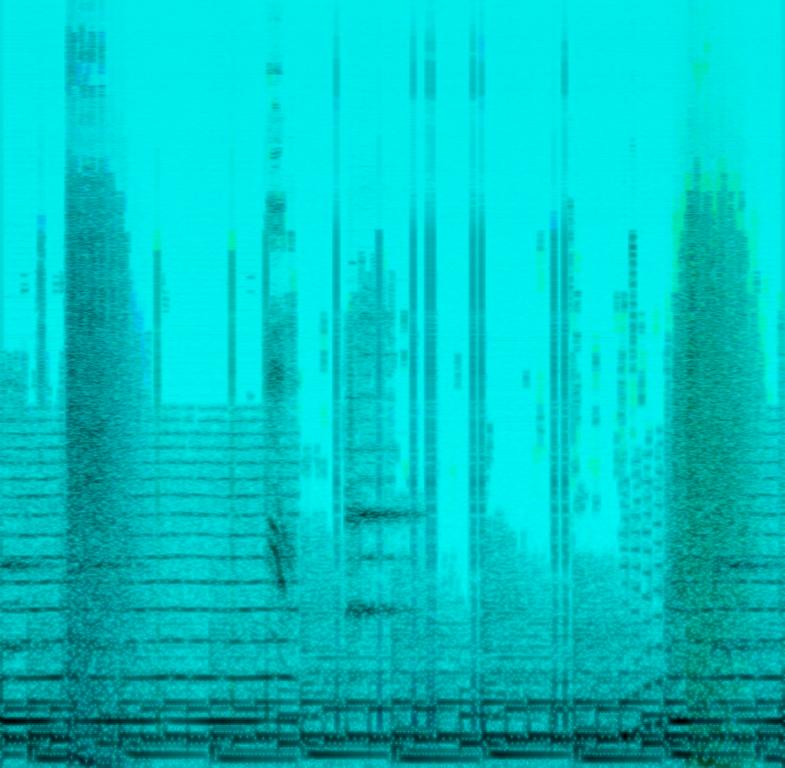
This song contains a bass-melody repeating itself like an arpeggio. On top of that you can hear a digital string sound in the mid range playing a simple melody along with short female choir sequences that also sound digital. In the background you can hear explosions that do not belong to the song itself. This is an amateur recording and of poor audio-quality. This song may be playing in an arcade/action game.